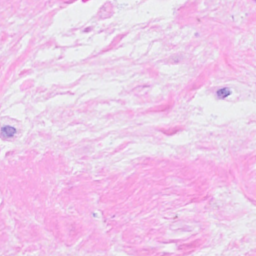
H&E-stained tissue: Breast